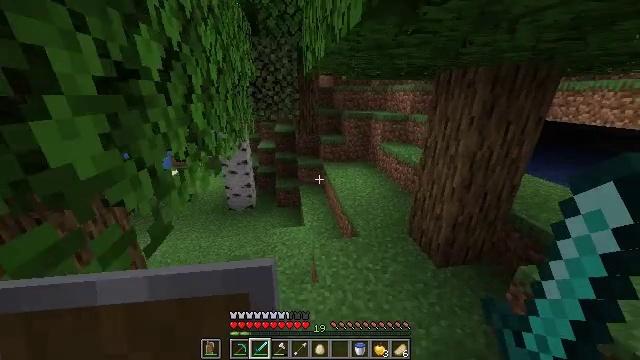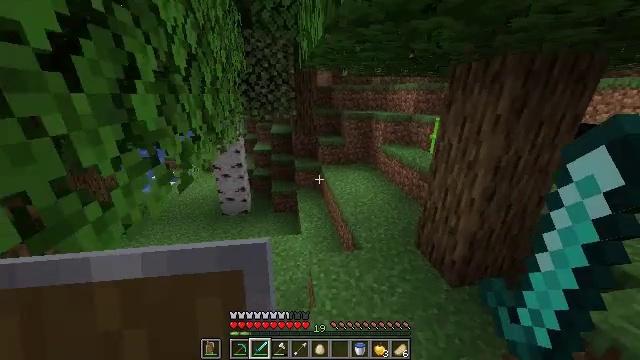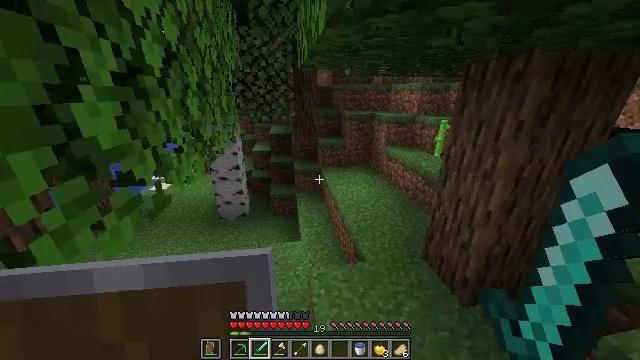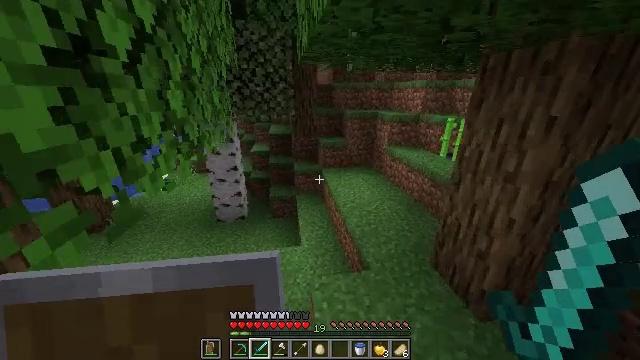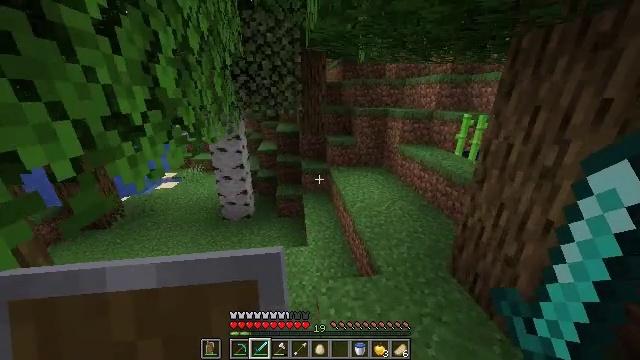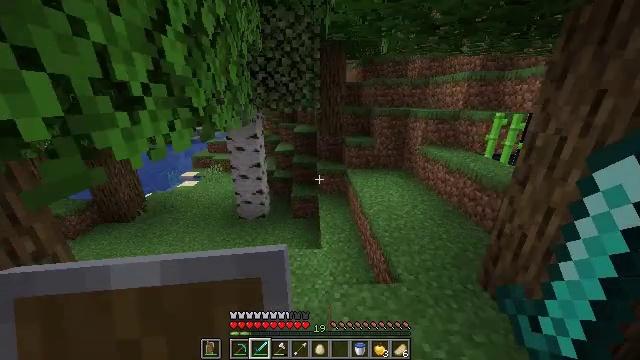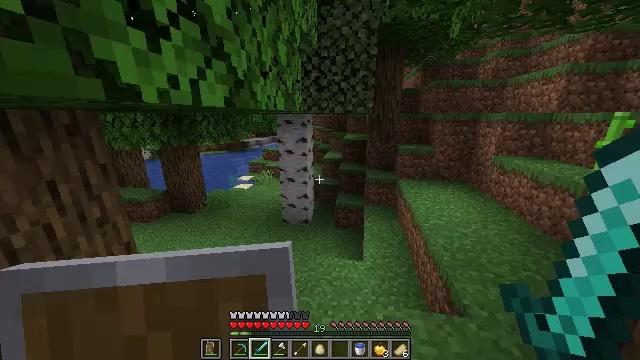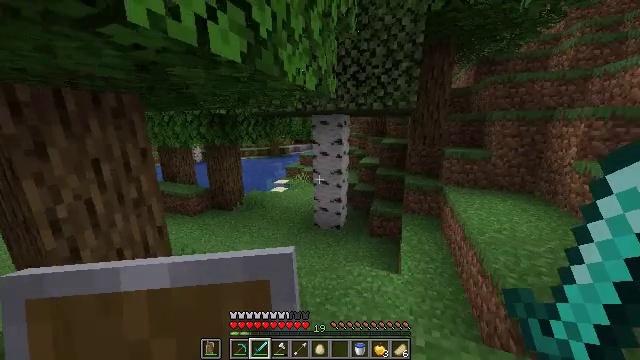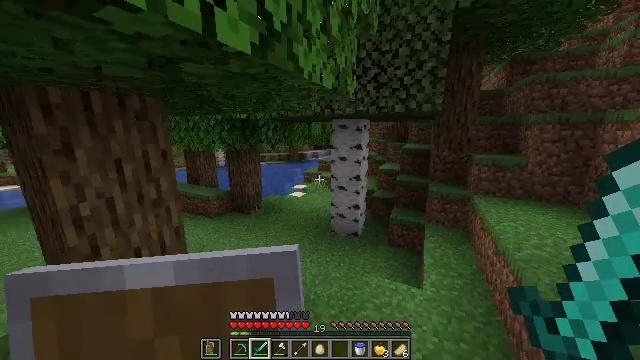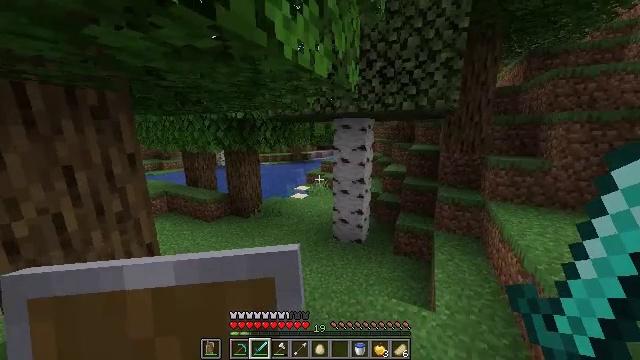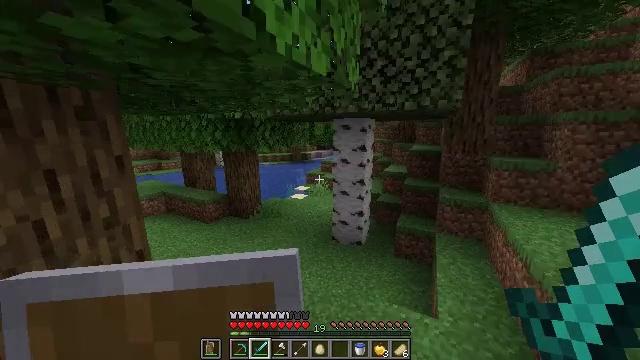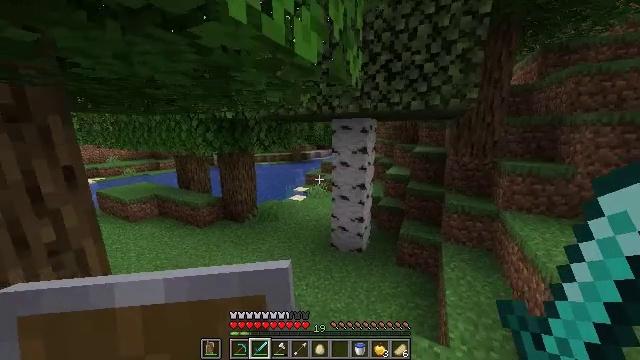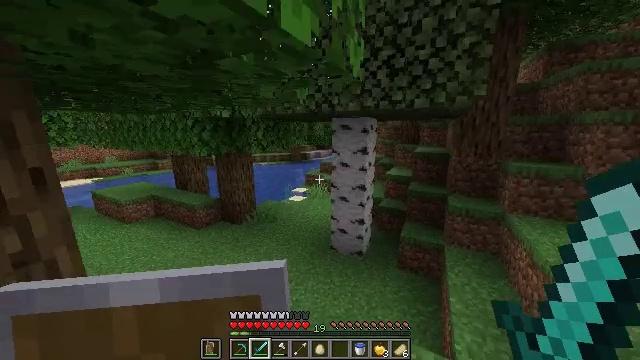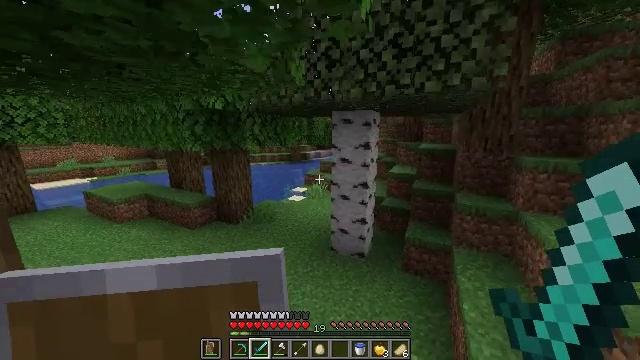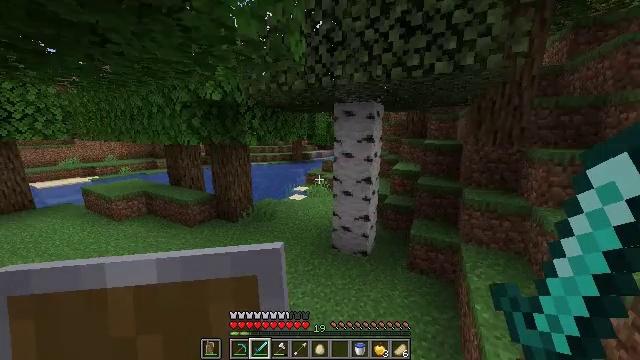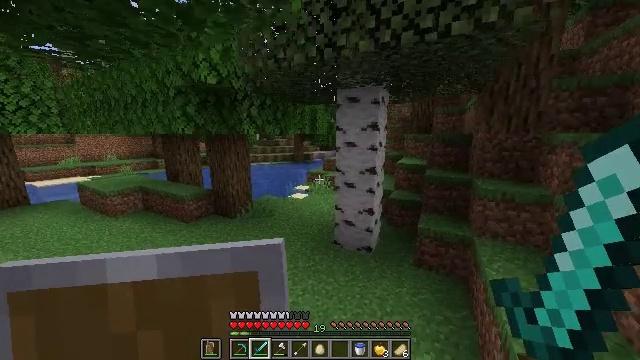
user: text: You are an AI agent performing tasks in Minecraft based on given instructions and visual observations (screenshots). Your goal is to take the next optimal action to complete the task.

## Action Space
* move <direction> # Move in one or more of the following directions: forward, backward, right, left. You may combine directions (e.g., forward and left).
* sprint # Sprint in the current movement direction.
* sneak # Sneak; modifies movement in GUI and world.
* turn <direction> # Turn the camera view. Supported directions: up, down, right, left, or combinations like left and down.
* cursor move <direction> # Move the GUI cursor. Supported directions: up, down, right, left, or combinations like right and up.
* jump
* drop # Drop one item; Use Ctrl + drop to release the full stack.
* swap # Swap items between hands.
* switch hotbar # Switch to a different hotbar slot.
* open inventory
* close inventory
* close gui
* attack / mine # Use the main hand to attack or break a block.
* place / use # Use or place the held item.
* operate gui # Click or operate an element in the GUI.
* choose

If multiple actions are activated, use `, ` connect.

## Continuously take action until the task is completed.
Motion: motion action
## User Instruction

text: Break oak leaves from the trees.
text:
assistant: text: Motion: move forward, sprint
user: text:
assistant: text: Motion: move forward, sprint
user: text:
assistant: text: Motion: move forward, sprint
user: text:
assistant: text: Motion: move forward, sprint, turn left
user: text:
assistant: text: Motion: move forward, sprint, turn left and up
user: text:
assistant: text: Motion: move forward, sprint, turn left and up
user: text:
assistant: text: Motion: move forward, sprint, turn left and up
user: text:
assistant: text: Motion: move forward, sprint, turn left and up
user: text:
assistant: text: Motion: move forward, sprint, turn left
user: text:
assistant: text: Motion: move forward, sprint
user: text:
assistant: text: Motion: move forward, sprint
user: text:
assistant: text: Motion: move forward, sprint
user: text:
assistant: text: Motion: move forward, sprint
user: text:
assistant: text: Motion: move forward, sprint
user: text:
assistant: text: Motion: move forward, sprint
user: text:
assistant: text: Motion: move forward, sprint
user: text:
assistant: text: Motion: move forward, sprint
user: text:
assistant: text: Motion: move forward, sprint
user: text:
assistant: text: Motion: move forward, sprint
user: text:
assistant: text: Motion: move forward and move left, sprint
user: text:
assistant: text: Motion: move forward and move left, sprint
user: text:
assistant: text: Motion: move forward and move left, sprint
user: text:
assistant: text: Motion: move forward and move left, sprint
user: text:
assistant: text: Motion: move forward, sprint
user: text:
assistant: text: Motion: move forward, sprint, turn right
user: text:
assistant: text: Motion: move forward, sprint
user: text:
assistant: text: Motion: move forward, sprint
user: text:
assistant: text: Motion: move forward, sprint
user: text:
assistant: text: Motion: move forward, sprint
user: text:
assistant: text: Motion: move forward, sprint